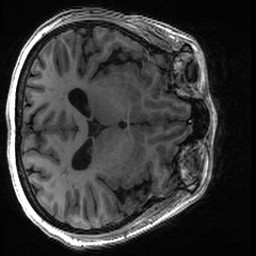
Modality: T1w
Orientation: axial